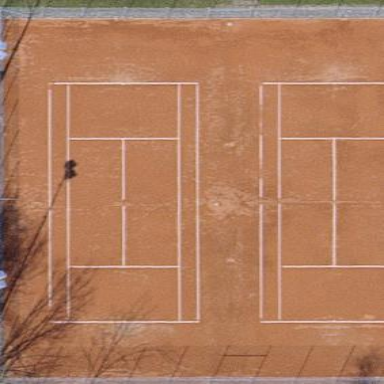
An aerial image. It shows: Tennis court on pitch designated for leisure land.